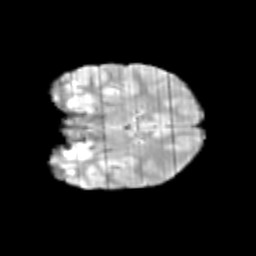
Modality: T2w
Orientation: coronal
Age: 13
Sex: female
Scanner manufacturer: siemens
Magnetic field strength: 3 T
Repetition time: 3.8 s
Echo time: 0.07 s